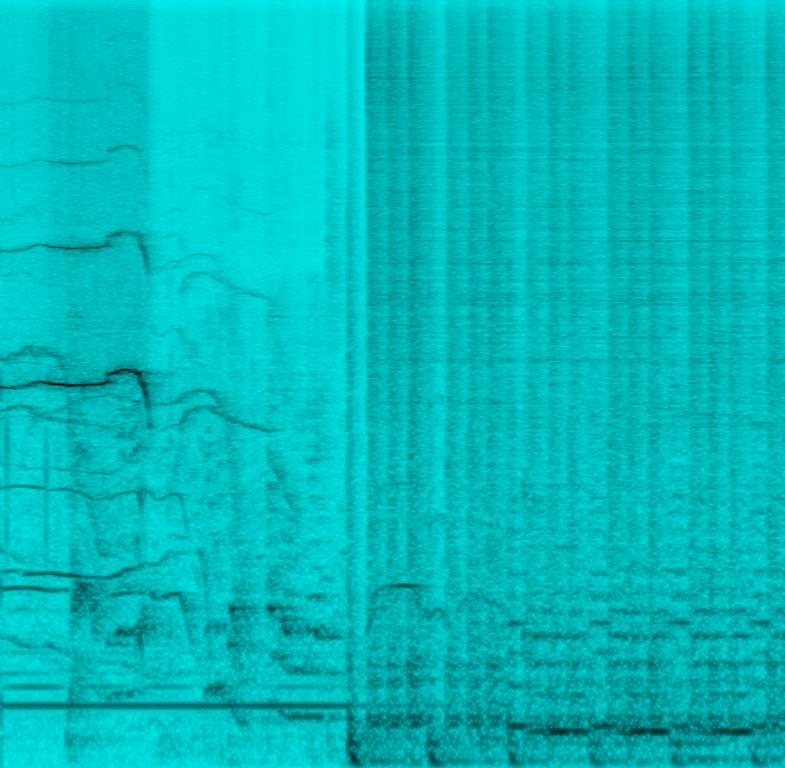
This song is a hard rock instrumental. The tempo is fast with bright electric guitars playing lead, steady bass line, punchy drumming and upbeat keyboard harmony The music is energetic, upbeat, youthful, engaging, buoyant, peppy, and groovy.it is a crowd pleaser ,as clapping, cheering , chatter and hooting can be heard in the background.